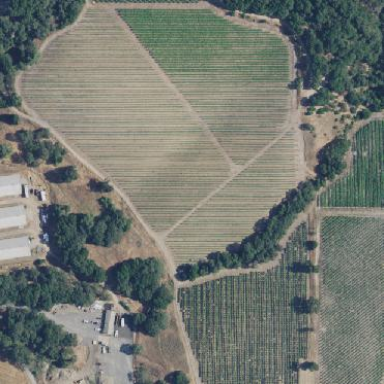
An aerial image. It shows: Vineyard with grape crops.